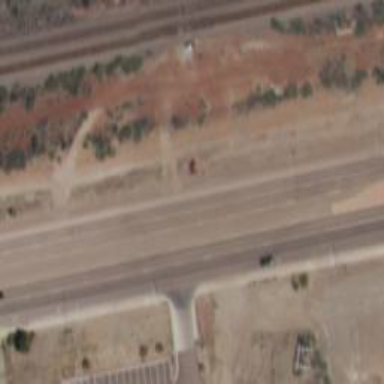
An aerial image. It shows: Primary highway.